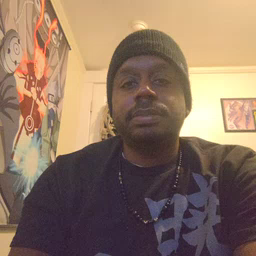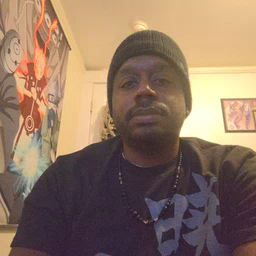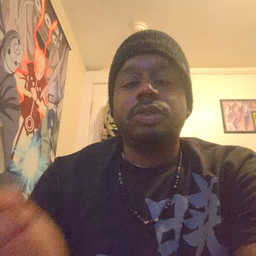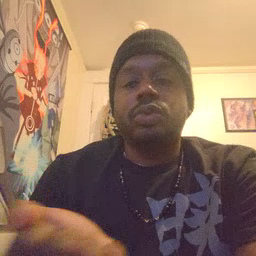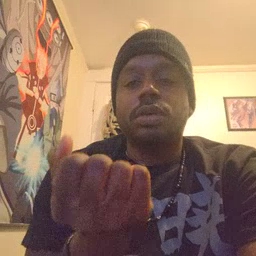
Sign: drawer